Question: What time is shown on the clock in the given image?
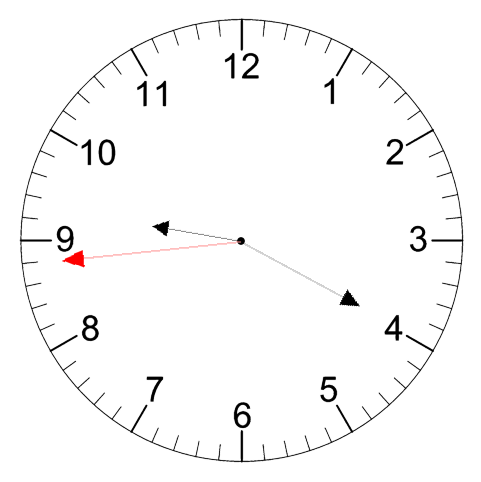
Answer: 09:19:44